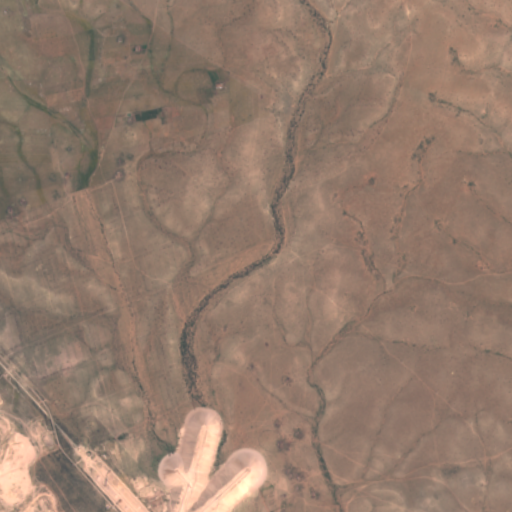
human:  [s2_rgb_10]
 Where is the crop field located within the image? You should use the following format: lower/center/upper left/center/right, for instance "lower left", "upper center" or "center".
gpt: The crop field is located in the upper left of the image.
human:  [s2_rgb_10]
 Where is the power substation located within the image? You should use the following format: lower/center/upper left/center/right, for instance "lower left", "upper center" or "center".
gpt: The power substation is located in the lower left of the image.
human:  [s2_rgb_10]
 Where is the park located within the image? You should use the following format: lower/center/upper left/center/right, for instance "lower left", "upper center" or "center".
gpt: There is no park in the image.